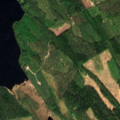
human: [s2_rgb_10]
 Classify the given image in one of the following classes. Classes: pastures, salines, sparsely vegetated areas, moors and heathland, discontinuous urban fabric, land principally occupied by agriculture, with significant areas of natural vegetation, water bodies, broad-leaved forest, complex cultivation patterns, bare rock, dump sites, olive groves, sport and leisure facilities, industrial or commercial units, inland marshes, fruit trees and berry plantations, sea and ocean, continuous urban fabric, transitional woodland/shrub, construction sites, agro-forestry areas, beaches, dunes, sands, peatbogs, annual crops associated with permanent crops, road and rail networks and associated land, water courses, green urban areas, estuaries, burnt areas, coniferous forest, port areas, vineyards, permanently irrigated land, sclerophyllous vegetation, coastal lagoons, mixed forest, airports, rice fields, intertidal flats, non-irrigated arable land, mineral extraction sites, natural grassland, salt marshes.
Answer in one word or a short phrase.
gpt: coniferous forest, mixed forest, transitional woodland/shrub, water bodies